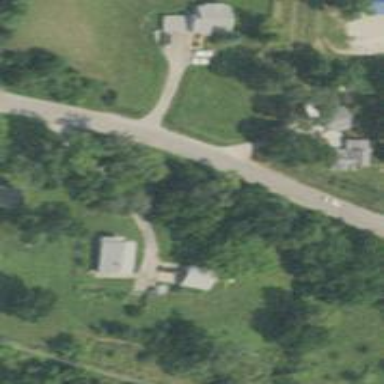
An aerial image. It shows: Driveway.